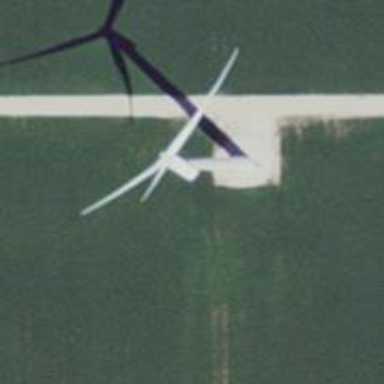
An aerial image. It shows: Wind generator with horizontal axis. The generator is wind turbine.